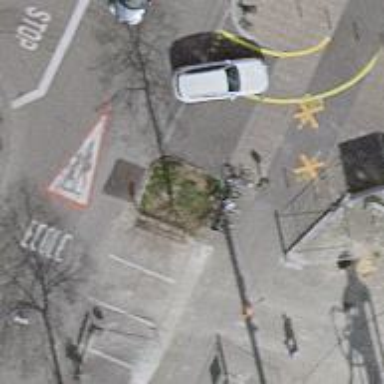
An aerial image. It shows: Bicycle parking facility.